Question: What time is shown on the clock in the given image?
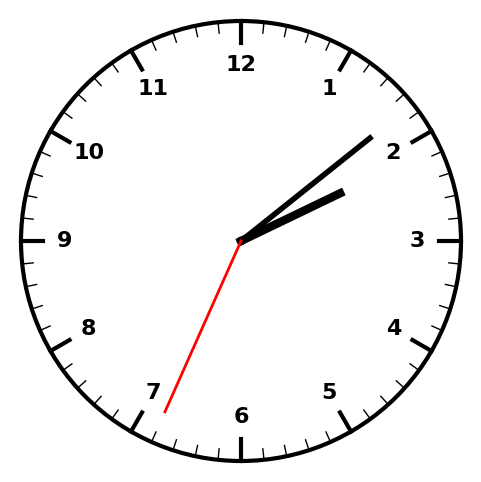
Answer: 02:08:34